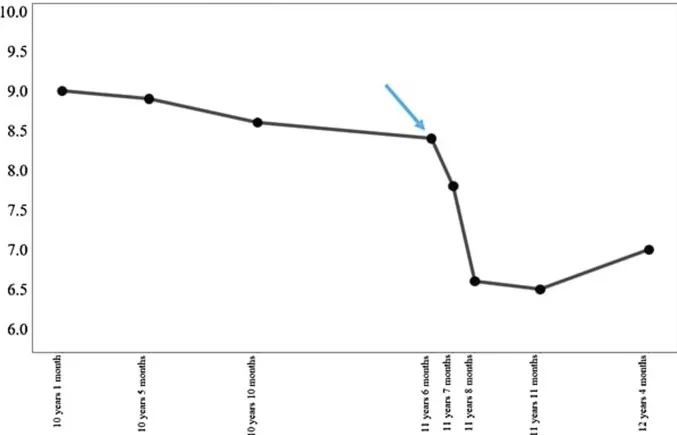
Clinical course of the patient before and after SGLT2i treatment. HbA1c, hemoglobin glycated (%). SGLT2i, sodium-glucose cotransporter 2 inhibitor. start of SGLT2i treatment.
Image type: chart (chart)